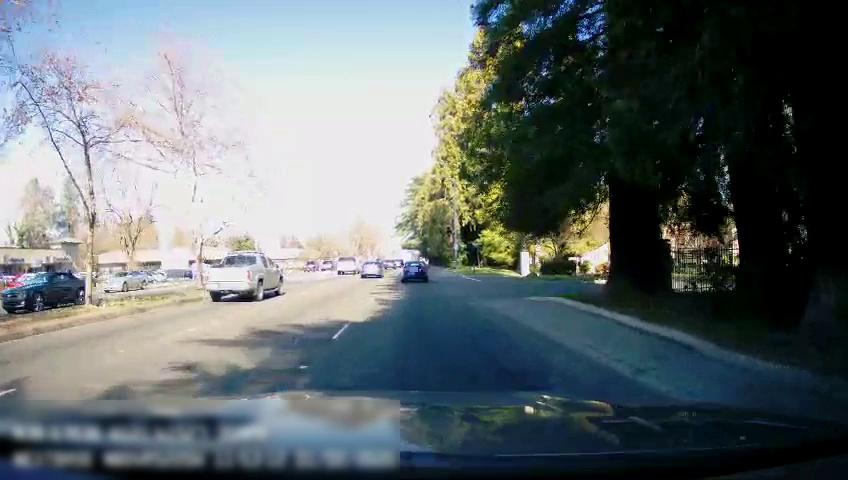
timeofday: Day
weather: Sunny
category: Drivable Space
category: Drivable Space
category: Vehicles | Truck
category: Vehicles | Car
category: Vehicles | Car
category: Vehicles | Truck
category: Vehicles | Car
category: Vehicles | Car
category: Vehicles | Car
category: Lanes | Alternate Lane
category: Lanes | Current Lane